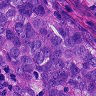
Metastatic tissue present: yes